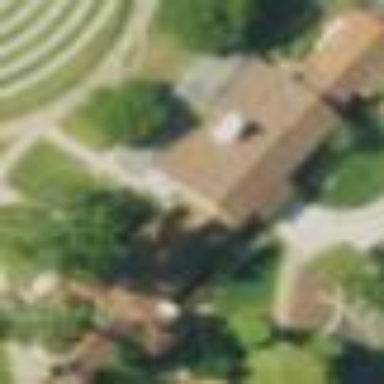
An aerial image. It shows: School building.